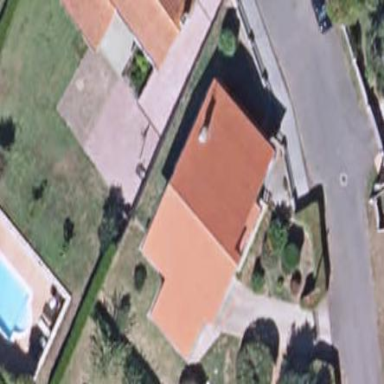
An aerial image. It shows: Simple house.